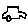
Label: car